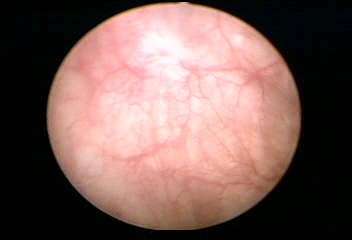
Modality: WLC
Class: Normal mucosa
Bladder cancer association: No